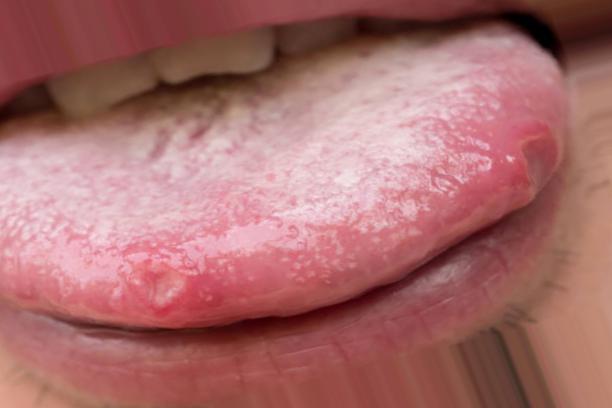
Condition: Mouth Ulcer